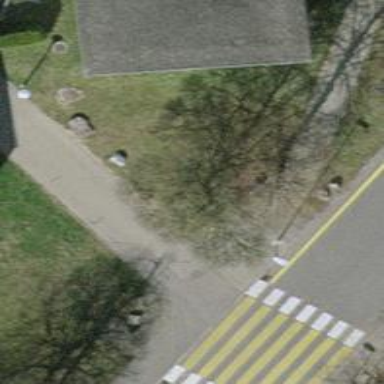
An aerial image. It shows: Post box is visible.